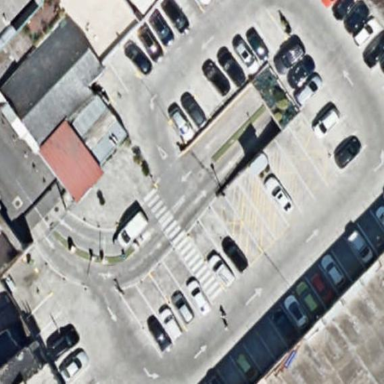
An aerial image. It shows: Multi-storey garage building used for parking.